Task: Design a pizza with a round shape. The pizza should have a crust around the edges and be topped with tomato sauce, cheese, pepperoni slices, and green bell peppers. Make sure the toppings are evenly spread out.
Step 696:
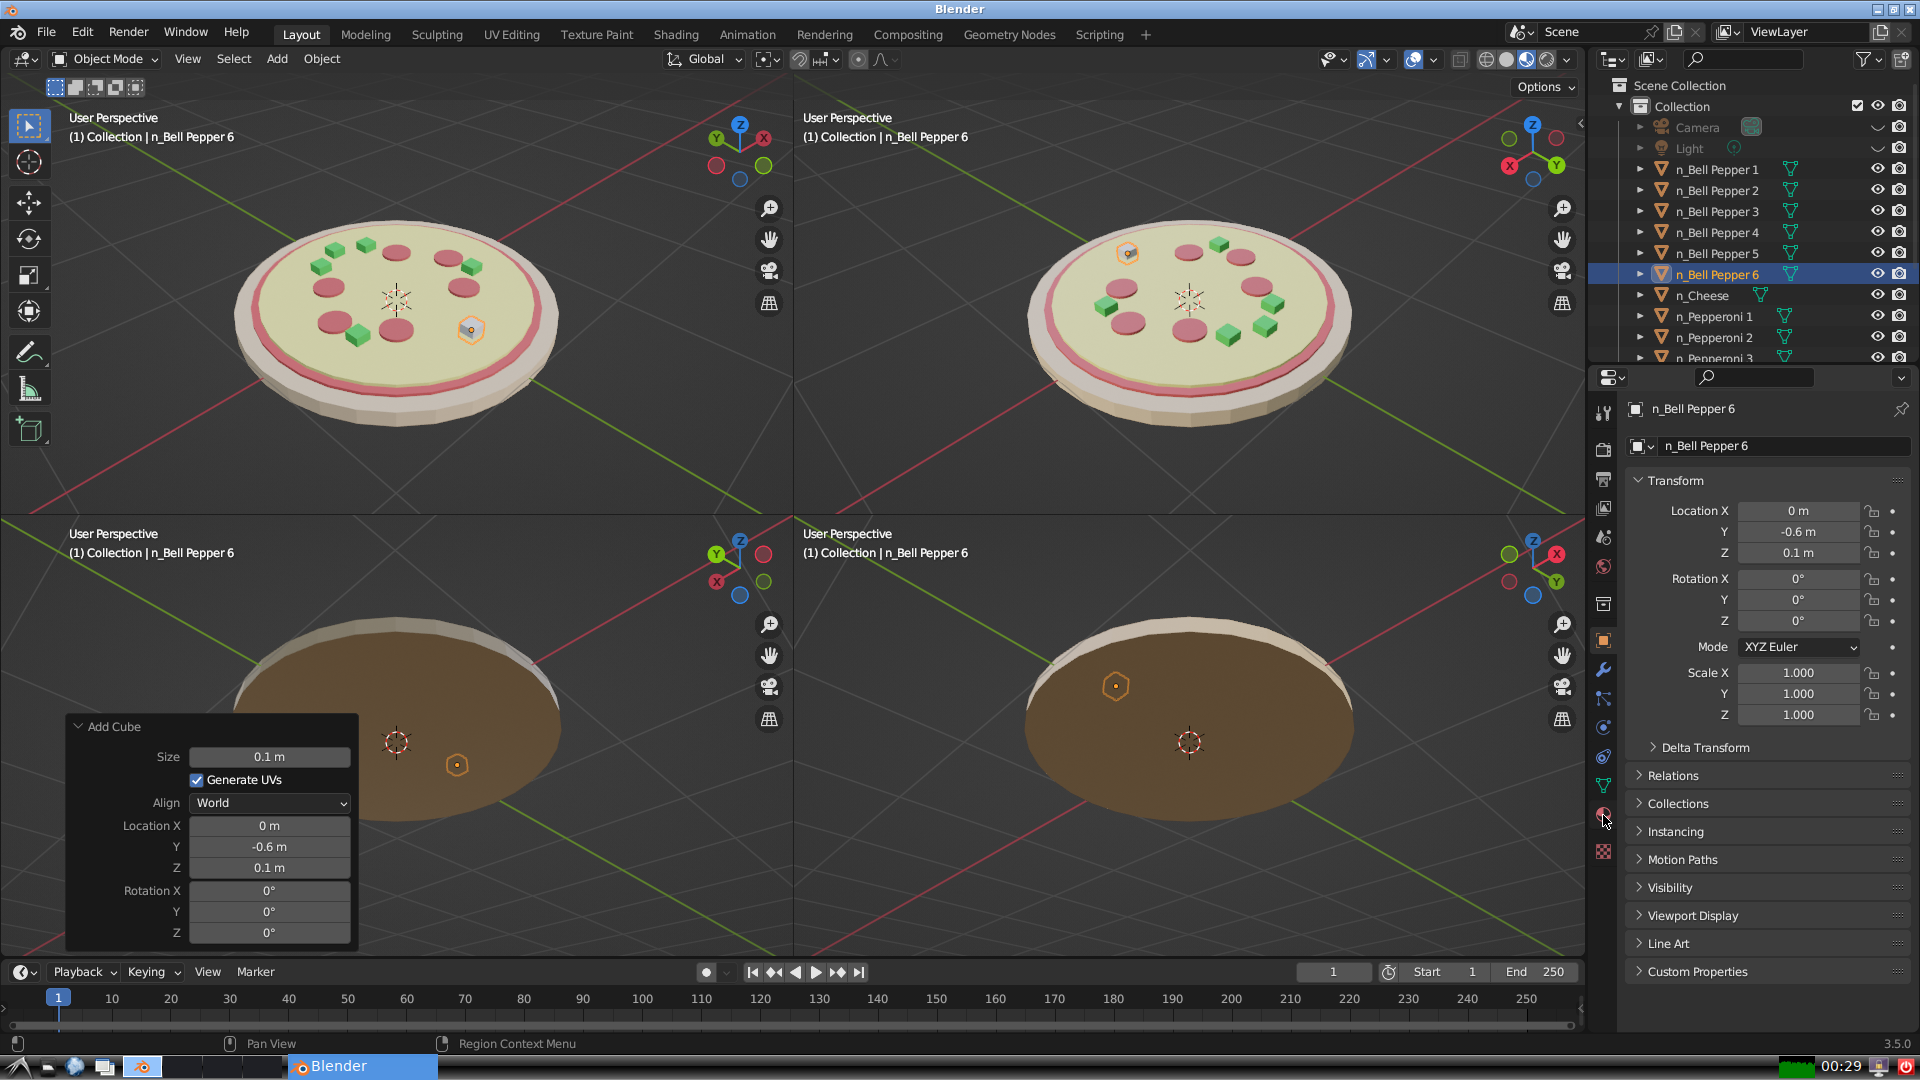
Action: click: no